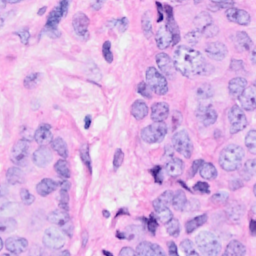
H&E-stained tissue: Breast